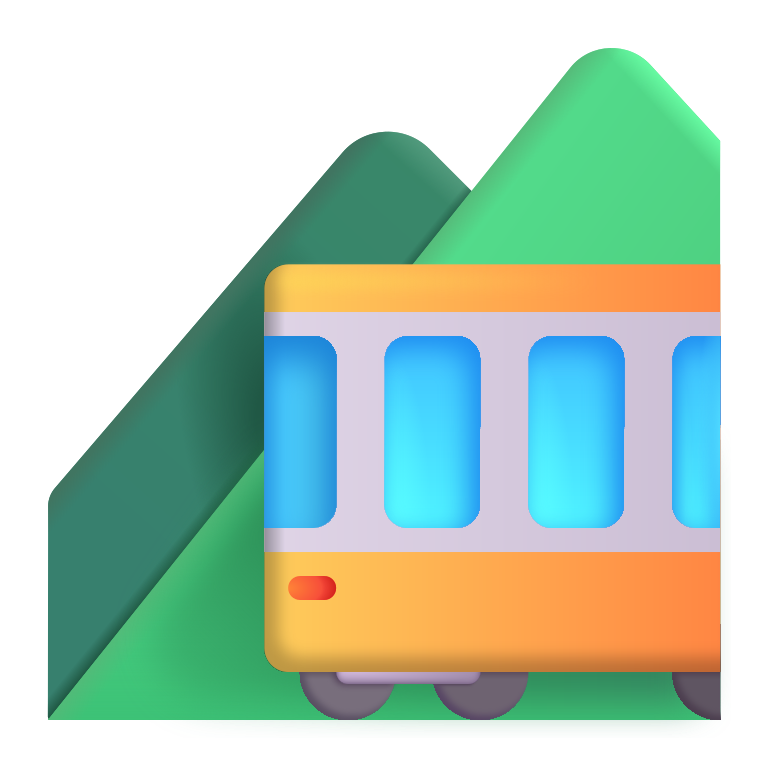
mountain railway color